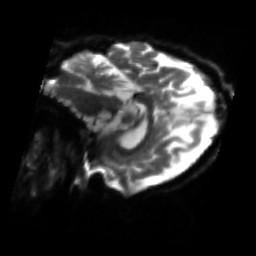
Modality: sbref
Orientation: sagittal
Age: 52
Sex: female
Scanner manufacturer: siemens
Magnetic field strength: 3 T
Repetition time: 4.71 s
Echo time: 0.0906 s